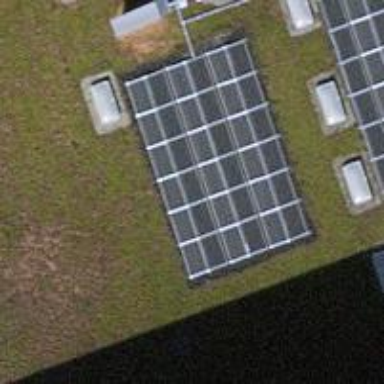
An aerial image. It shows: Solar power generator.